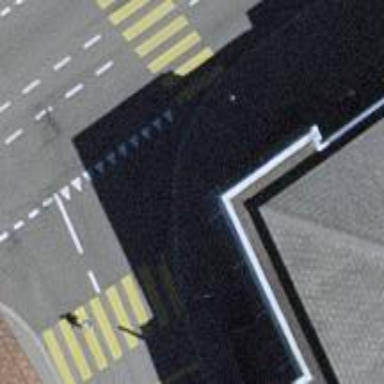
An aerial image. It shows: Asphalt sidewalk.